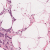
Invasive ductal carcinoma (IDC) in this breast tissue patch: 1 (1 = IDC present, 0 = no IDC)